Question: I am using the bounce animation from JQuery UI:
'''
$('.mydiv').mouseover(function () {
$(this).effect("bounce", { times:4 }, 300);
});
'''
And I have the old problem of the animation 'queuing' if I hover over them (ie: if I move the mouse over a div rapidly 4 times the animation will occur one after the over 4 times).
Normally I would use '.stop()' to deal with it, eg:
'''
$('.mydiv').mouseover(function () {
$(this).stop().effect("bounce", { times:4 }, 300);
});
'''
But in this instance it doesnt make any difference. Does anyone know of a solution?
Using '.stop(true)' means the animations stop witout completing the bounce like so:

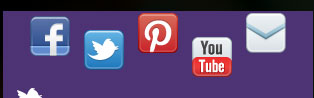
Answer: Use the <URL> to test if the element already has an animation in progress. If so, don't start the bounce:
'''
$('.mydiv').mouseover(function () {
var $this = $(this);
if (!$this.is(":animated"))
$this.effect("bounce", { times:4 }, 300);
});
'''